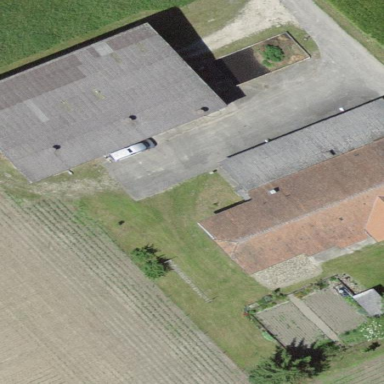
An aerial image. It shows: Farmyard area.